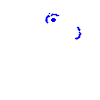
Particle: kaon